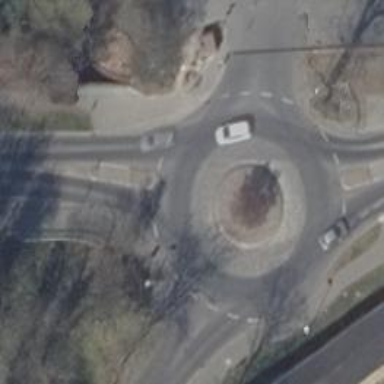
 leading to roundabout. The right sidewalk also has asphalt surface."